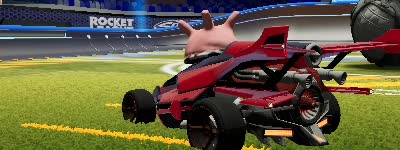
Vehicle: aftershock